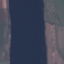
Land use / land cover: River